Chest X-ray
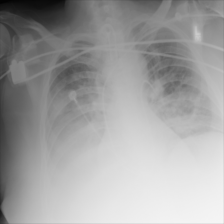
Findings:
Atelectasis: negative
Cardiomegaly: negative
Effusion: negative
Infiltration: positive
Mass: negative
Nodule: negative
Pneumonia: negative
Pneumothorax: negative
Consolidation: negative
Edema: negative
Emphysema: negative
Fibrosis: negative
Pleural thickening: negative
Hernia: negative